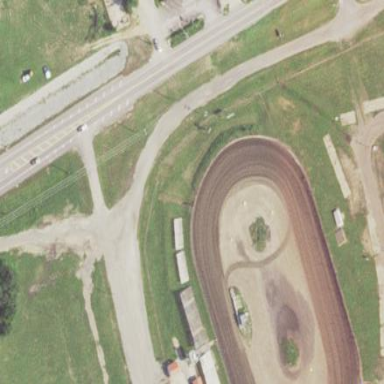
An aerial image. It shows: Raceway for motor sports.